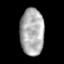
Tissue: skin
Cell type: Epithelial cells
Senescence score: 0.7488
Nuclear area (px): 1100
Mean DAPI intensity: 173.22